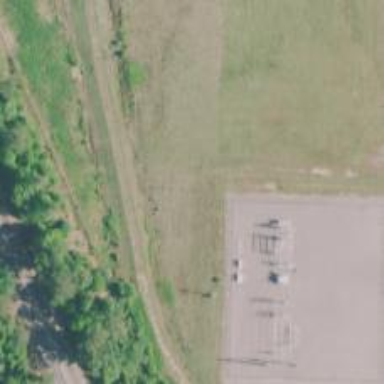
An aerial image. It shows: Industrial substation surrounded by fence.